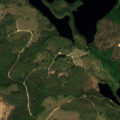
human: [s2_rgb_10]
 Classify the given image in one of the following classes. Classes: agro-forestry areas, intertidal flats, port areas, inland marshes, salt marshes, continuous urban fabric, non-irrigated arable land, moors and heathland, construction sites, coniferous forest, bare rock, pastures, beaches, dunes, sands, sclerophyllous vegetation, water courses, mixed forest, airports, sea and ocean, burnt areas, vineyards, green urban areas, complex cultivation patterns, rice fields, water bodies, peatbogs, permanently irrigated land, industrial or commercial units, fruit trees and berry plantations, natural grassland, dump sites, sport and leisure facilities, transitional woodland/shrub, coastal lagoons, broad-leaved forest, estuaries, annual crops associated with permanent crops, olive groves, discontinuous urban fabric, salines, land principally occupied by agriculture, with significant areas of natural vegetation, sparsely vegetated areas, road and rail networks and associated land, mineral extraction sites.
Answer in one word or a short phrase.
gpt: coniferous forest, mixed forest, water bodies